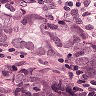
Metastatic tissue present: yes